Aerial crown-view tile of a tropical tree (Barro Colorado Island, Panama), acquired 20240611:
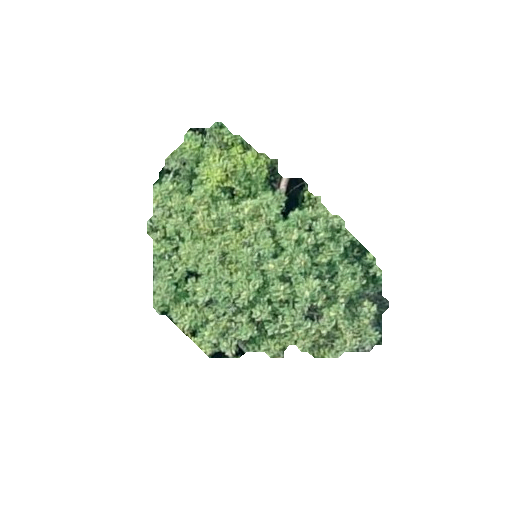
Species: Dipteryx oleifera
GBIF accepted scientific name: Dipteryx oleifera
Crown area: 61.326 m²